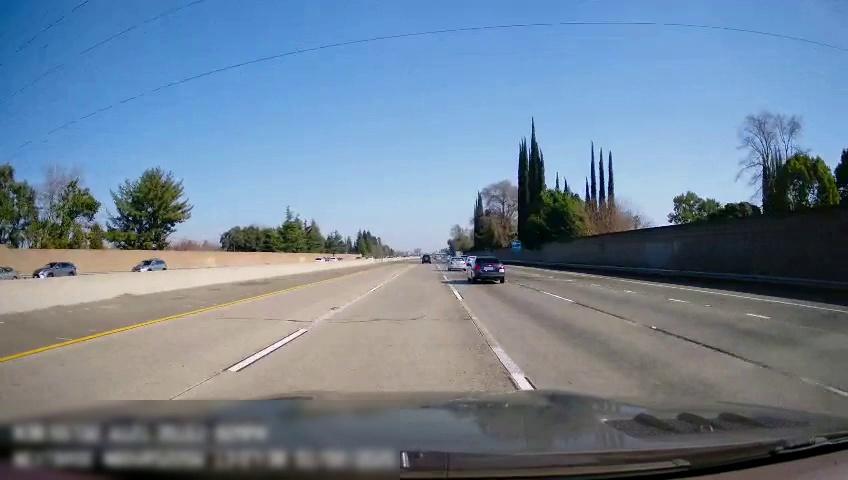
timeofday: Day
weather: Sunny
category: Drivable Space
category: Vehicles | SUV
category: Vehicles | Car
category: Vehicles | Car
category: Vehicles | Car
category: Vehicles | Car
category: Vehicles | Car
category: Lanes | Current Lane
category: Lanes | Alternate Lane
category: Lanes | Alternate Lane
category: Lanes | Alternate Lane
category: Lanes | Alternate Lane
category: Lanes | Alternate Lane